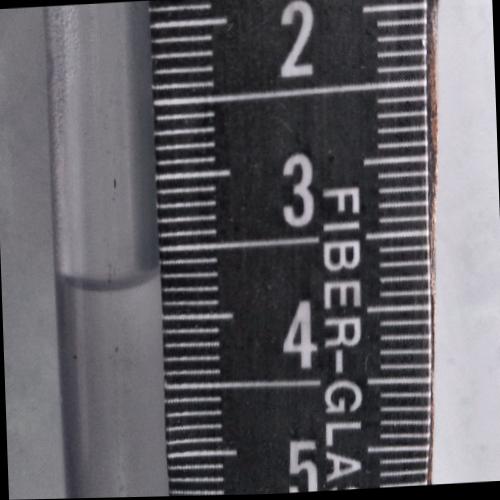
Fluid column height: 3.7 cm